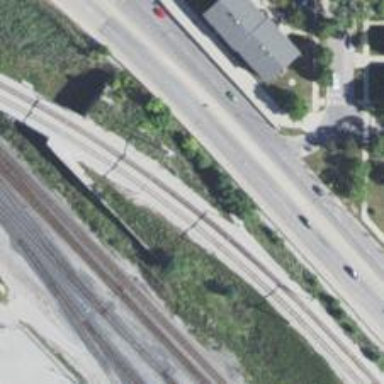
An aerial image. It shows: Abandoned railway with contact lines for electrification.